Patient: sex F, age 58
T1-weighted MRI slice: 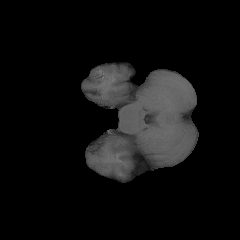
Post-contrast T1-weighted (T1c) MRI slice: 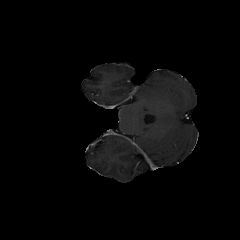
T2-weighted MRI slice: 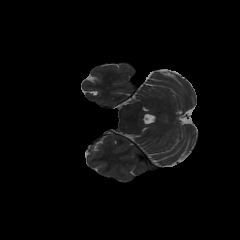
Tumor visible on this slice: no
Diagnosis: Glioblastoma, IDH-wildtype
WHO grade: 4